Field crop: maize
Growth stage: 2
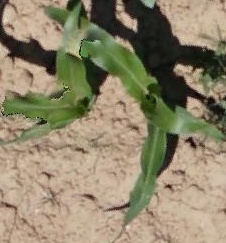
Species: maize